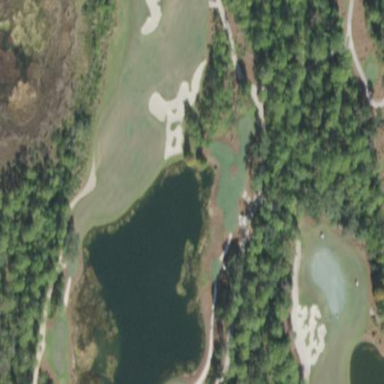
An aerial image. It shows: Picturesque scene of golf course with lateral water hazard.